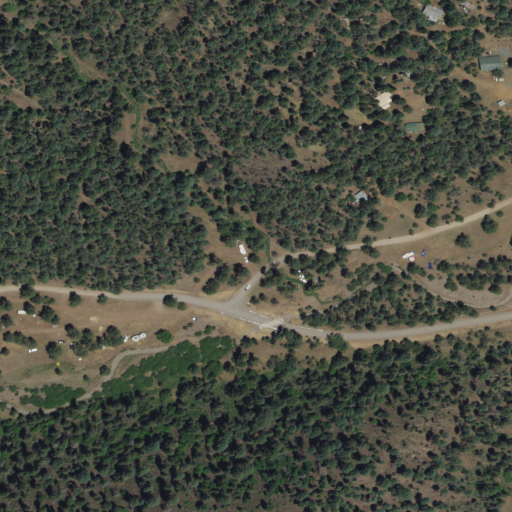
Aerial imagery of valley in New Mexico named Turkey Canyon containing evergreen forest and open development